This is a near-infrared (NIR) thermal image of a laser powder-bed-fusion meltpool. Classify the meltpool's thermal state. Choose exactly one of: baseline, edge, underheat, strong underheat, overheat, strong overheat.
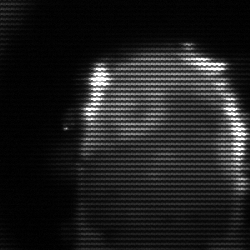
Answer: baseline